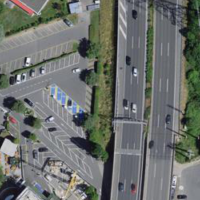
EUNIS habitat code: 57
Species observed at this site:
Clematis vitalba